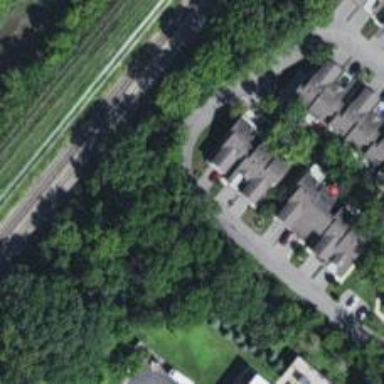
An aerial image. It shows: Residential road.